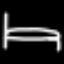
Label: bed